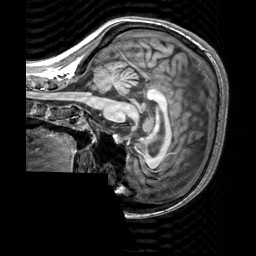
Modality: T1w
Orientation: sagittal
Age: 19
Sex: female
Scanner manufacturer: siemens
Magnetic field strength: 3 T
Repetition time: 2.3 s
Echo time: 0.00303 s